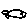
Label: fish